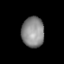
Tissue: lung
Cell type: Myeloid cells
Senescence score: 0.7069
Nuclear area (px): 676
Mean DAPI intensity: 136.365